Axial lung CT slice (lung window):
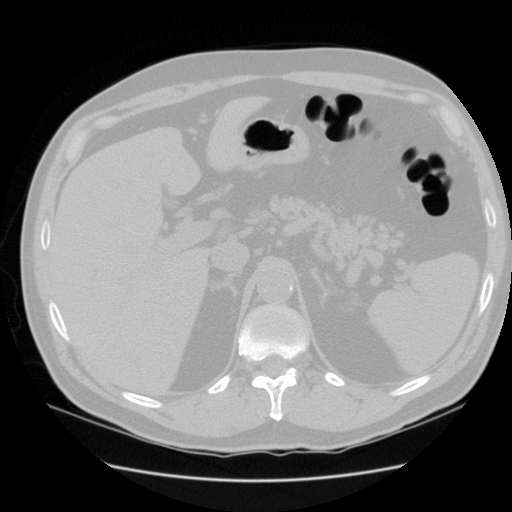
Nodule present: no